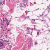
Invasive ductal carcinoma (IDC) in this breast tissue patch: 0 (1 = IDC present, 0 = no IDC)